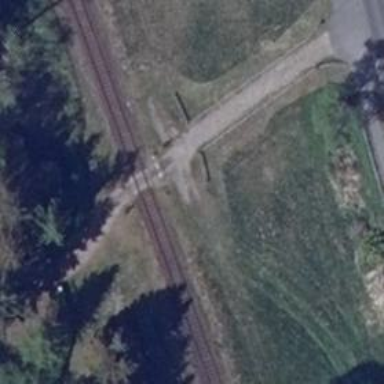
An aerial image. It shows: Railway level crossing.